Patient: sex F, age 62
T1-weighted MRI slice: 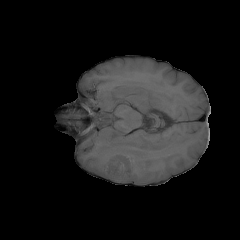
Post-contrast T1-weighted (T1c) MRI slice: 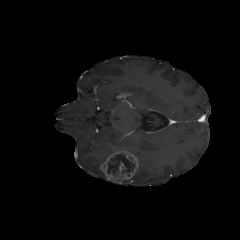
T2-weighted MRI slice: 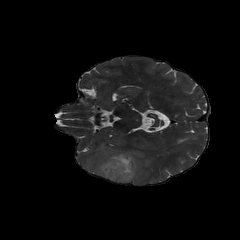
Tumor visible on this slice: yes
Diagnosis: Glioblastoma, IDH-wildtype
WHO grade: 4